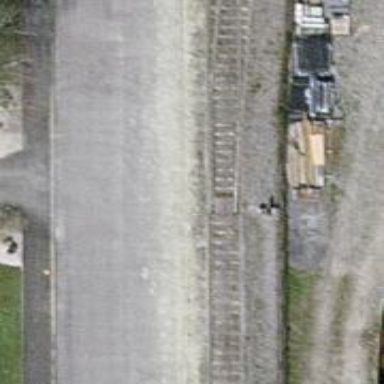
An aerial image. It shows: Railway switch.